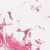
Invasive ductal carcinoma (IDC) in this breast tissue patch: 0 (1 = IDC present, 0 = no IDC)